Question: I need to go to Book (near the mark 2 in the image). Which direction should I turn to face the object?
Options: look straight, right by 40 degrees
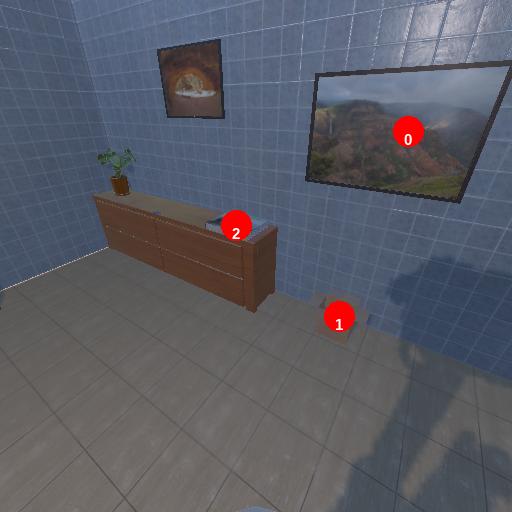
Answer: look straight